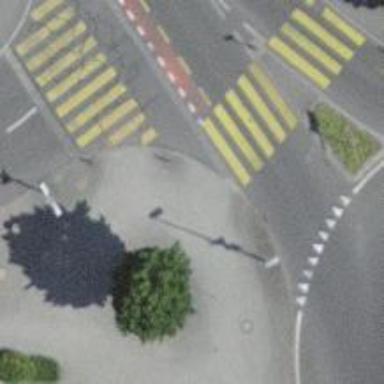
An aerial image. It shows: Sidewalk along the footway.